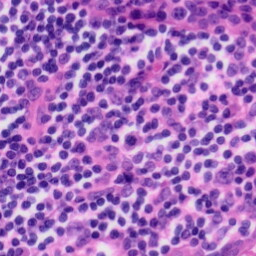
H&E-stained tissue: Tonsil